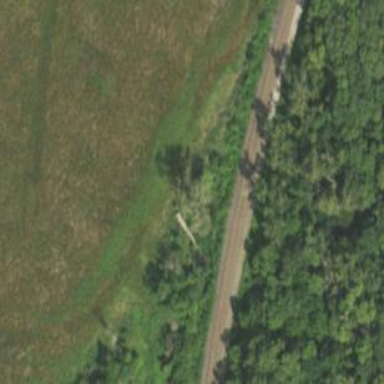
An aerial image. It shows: Railway track.